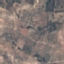
Label: PermanentCrop